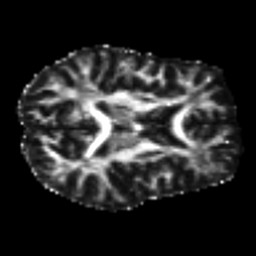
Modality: FA
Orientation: axial
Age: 45
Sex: female
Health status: healthy
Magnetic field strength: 3 T
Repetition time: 8.4 s
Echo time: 0.0926 s